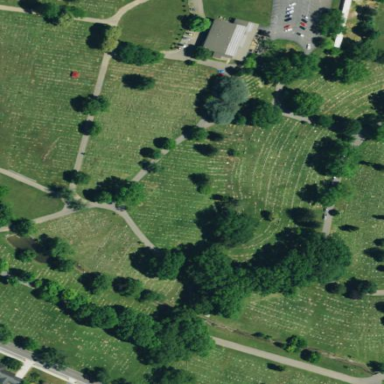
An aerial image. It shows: Cemetery.